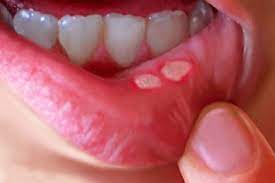
Condition: Mouth Ulcer